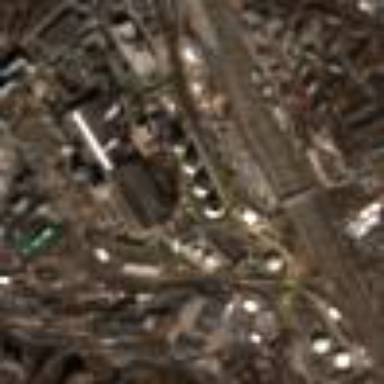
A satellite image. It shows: Industrial area with power plant.